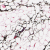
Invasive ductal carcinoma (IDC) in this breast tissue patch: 0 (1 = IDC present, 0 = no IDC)